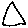
Label: triangle